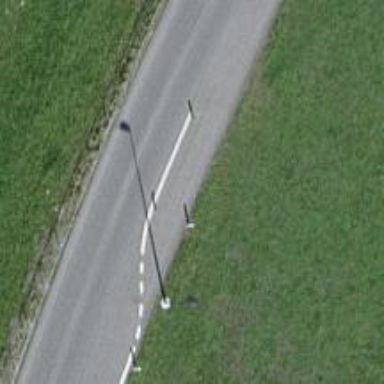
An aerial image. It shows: Traffic calming feature called choker.